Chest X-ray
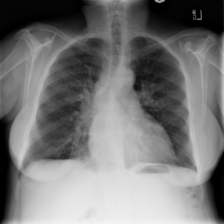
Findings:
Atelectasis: negative
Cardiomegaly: positive
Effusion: negative
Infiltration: negative
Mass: negative
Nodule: negative
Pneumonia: negative
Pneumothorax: negative
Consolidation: negative
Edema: negative
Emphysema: negative
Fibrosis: negative
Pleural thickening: negative
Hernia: negative